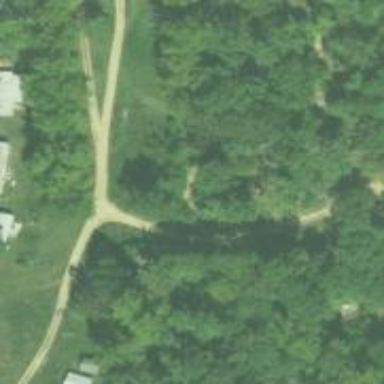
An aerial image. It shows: Residential road.